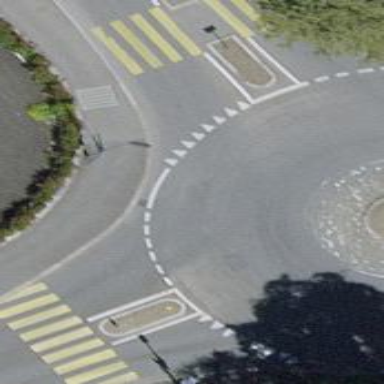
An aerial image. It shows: Tertiary road with asphalt surface leading to roundabout. The right sidewalk also has asphalt surface.